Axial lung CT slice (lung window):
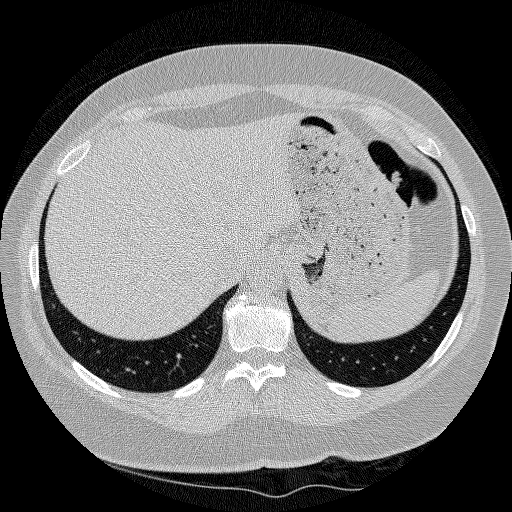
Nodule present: no